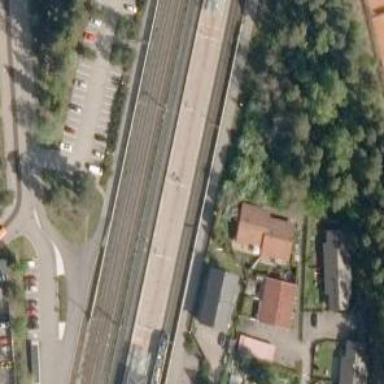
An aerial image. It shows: Paved public transport platform at railway station.